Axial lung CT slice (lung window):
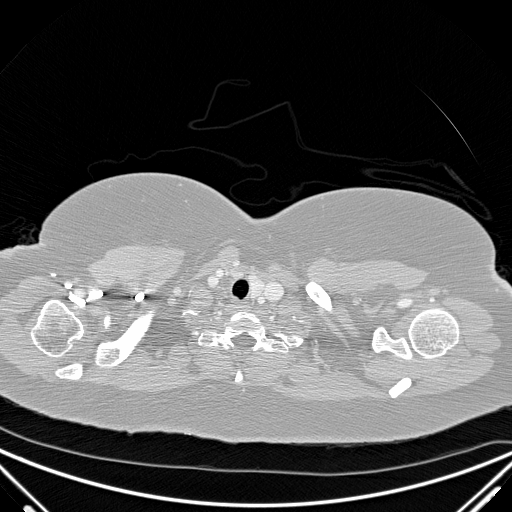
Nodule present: no